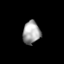
Tissue: lung
Cell type: T cells
Senescence score: 0.2404
Nuclear area (px): 388
Mean DAPI intensity: 162.588